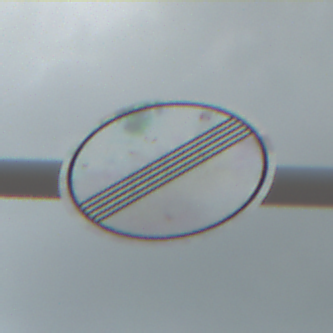
Verkehrszeichen: EndeSaemtlicherBegrenzungen
Umgebung: Outdoor, Suburban
Tageszeit: Midday
Wetter: PartlyCloudy
Licht: Natural
Jahreszeit: Summer
Kontrast: HighContrast